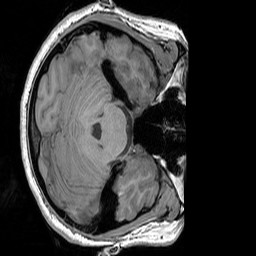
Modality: T1w
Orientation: axial
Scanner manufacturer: siemens
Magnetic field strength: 3 T
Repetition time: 1.83 s
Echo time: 0.00303 s